Question: How to align the tabs in the ViewPager to the right instead of the left? I am using 'android.support.v4.view.ViewPager' if that matters.

I've tried 'android:layout_gravity="right"' but it doesn't affect the alignment:
'''
<android.support.v4.view.ViewPager
android:id="@+id/pager"
android:layout_width="match_parent"
android:layout_height="wrap_content"
android:layout_gravity="right">
</android.support.v4.view.ViewPager>
'''
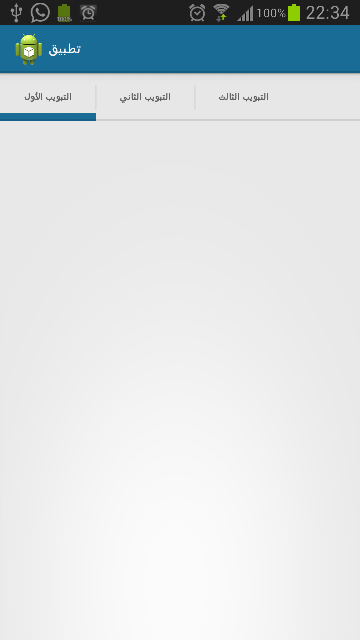
Answer: Thanks to @CommonsWare for his help. I just needed to change this line:
'''
tabsContainer = new LinearLayout(context);
'''
to
'''
tabsContainer = new LinearLayout(context);
tabsContainer.setGravity(Gravity.RIGHT);
'''